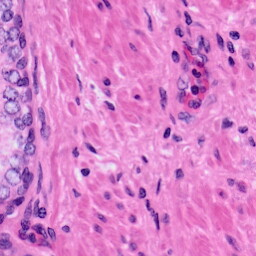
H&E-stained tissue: Prostate